Question: I have one matrix and i drew a bipartite graph Like below in MATLAB .
'''
F =
1 0
2 1
3 0
4 0
5 1
6 0
plot(F','-*','Color','b','LineWidth',1,'MarkerEdgeColor','r')
axis([0, 3, -2, size(F, 1) + 1])
'''
In this case all line are connected of 2nd column separately.
But I want to connect only if the element of 2nd column is equal to
No need for 0.
How can I draw or how can I write code in MATLAB?

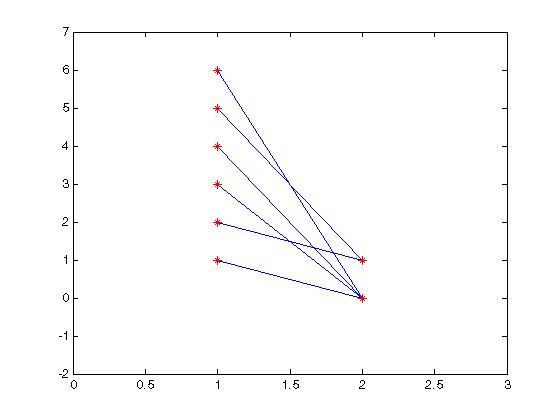
Answer: Just change:
'''
plot(F','-*','Color','b','LineWidth',1,'MarkerEdgeColor','r')
'''
... to:
'''
plot(F(F(:,2) == 1,:)','-*','Color','b','LineWidth',1,'MarkerEdgeColor','r')
'''
By changing 'F' to 'F(F(:,2) == 1,:)' you're telling Matlab to use only the rows of 'F' where the second column equals to 1.